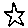
Label: star